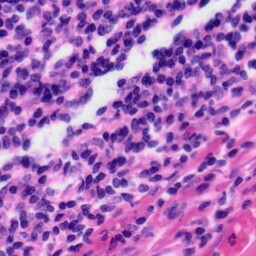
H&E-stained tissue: Tonsil